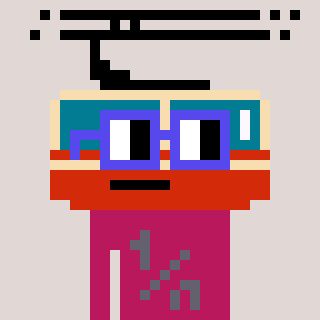
a pixel art character with square blue glasses, a tram wagon-shaped head and a darkpink-colored body on a warm background